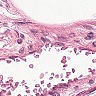
Metastatic tissue present: no